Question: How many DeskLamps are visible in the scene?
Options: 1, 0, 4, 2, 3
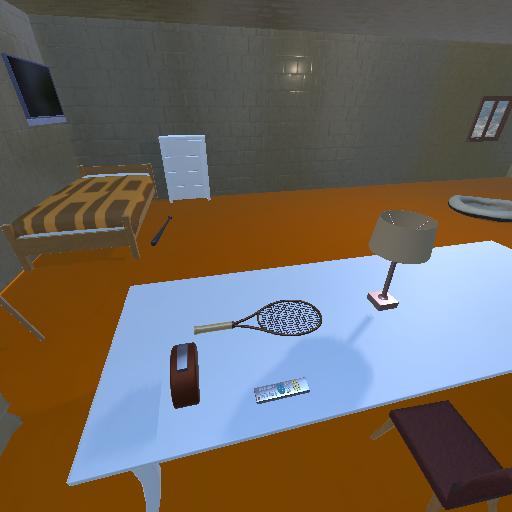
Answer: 1